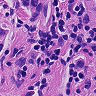
Metastatic tissue present: yes